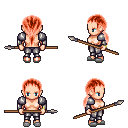
a pixel art fantasy rpg character, female body template, human, light skin, steel arm armor, metal pants, red ponytail hairstyle, bracelets, white slippers, spear, four views (front, back, left, right), 2x2 character sprite sheet, small pixel art, hard edges, no anti-aliasing